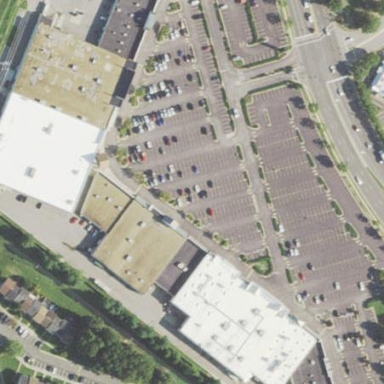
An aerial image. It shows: Mall building.